Question: I have a input field called time_stamp which contain the time. So,when I fetch the time_stamp in jquery and alert it gives a garbage value.This is the code I have tried
'''
<input type="text" name"time_stamp" id="time_stamp" value="<?php echo $time ;?>" />
'''
and in jquery
'''
var time_stamp = $('#time_stamp').val();
alert(time_stamp);
'''
Thanks. And correct me if I am wrong.

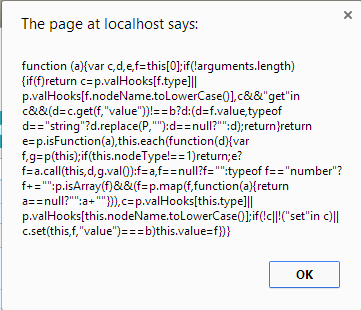
Answer: You can directly write this
'''
alert($('#time_stamp').val());
'''